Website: macys
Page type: delivery-shipping
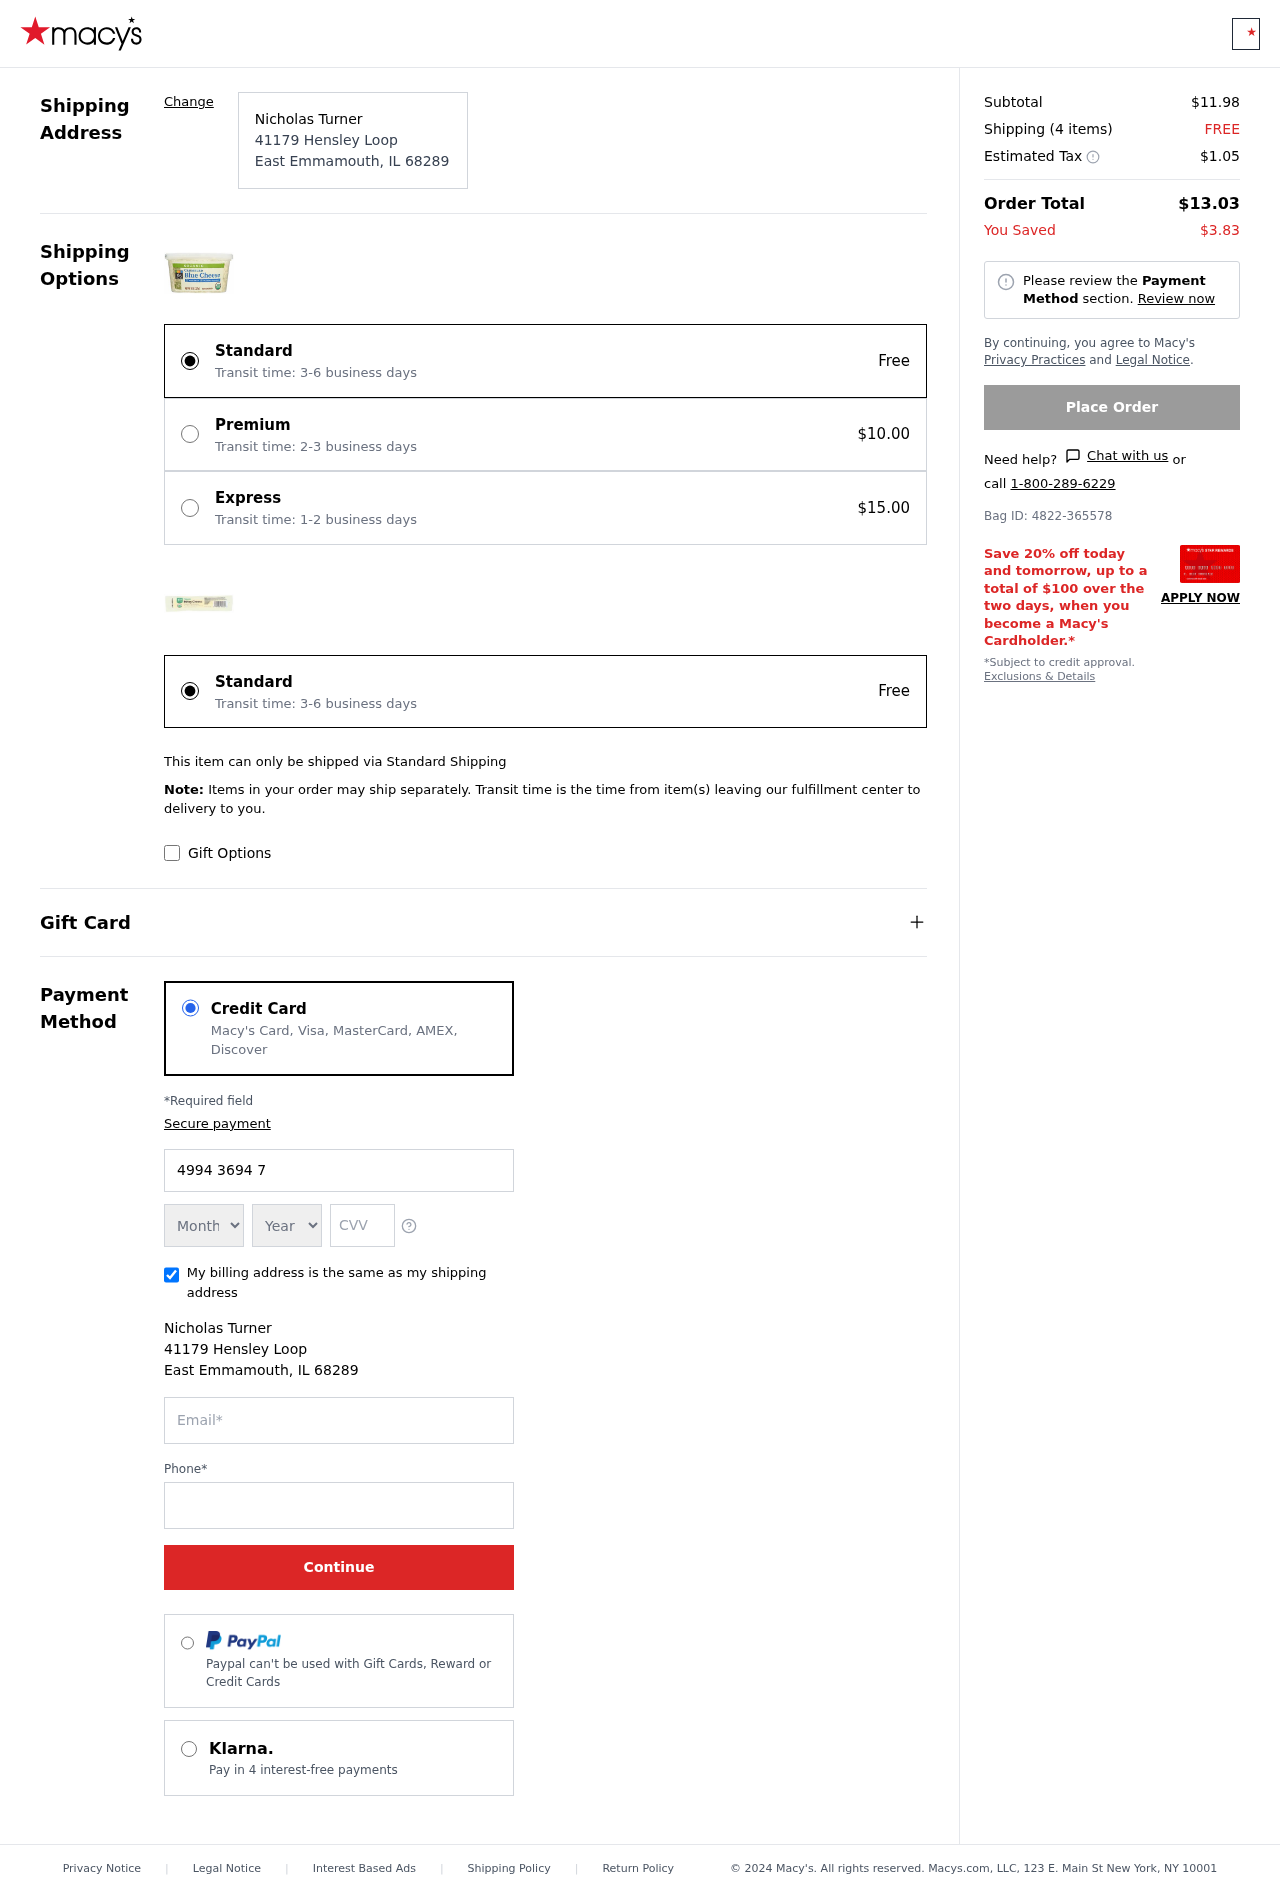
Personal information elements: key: PII_CARD_EXPIRY_MONTH
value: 02
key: PII_CARD_EXPIRY_YEAR
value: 29
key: PII_CITY
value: East Emmamouth
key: PII_CITY_STATE_ZIP
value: East Emmamouth, IL 68289
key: PII_FULLNAME
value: Nicholas Turner
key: PII_POSTCODE
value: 68289
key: PII_STATE_ABBR
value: IL
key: PII_STREET
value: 41179 Hensley Loop
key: PII_CARD_NUMBER
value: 4994 3694 7223 2908
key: PII_CARD_CVV
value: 428
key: PII_EMAIL
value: nicholas.turner@gmail.com
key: PII_PHONE
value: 3786723806
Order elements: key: ORDER_SUBTOTAL
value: $11.98
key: ORDER_NUM_ITEMS
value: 4
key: ORDER_SHIPPING_COST
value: FREE
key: ORDER_TAX
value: $1.05
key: ORDER_TOTAL
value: $13.03
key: ORDER_SAVINGS
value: $3.83
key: ORDER_BAG_ID
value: Bag ID: 4822-365578